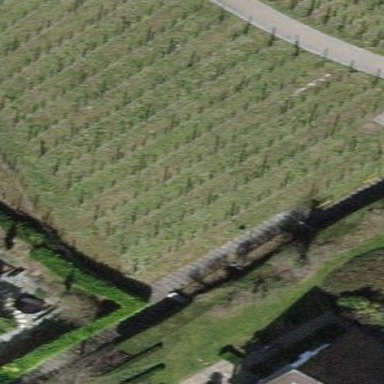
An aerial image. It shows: Beautiful vineyard in the countryside.